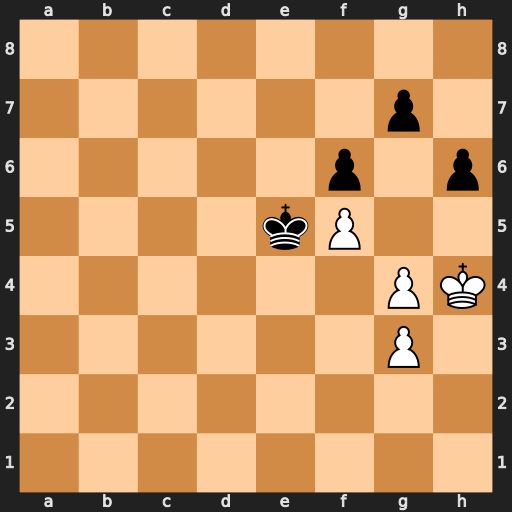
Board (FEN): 8/6p1/5p1p/4kP2/6PK/6P1/8/8
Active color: w
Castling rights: -
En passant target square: -
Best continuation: Kh5 Ke4 Kg6 Kf3 Kxg7